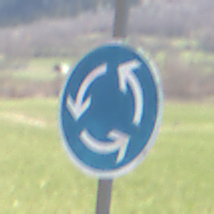
Verkehrszeichen: Kreisverkehr
Umgebung: Outdoor, Nature
Tageszeit: MorningAfternoon
Wetter: PartlyCloudy
Licht: Natural
Jahreszeit: NotSpecified
Kontrast: HighContrast